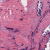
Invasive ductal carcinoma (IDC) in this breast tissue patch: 1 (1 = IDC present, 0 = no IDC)